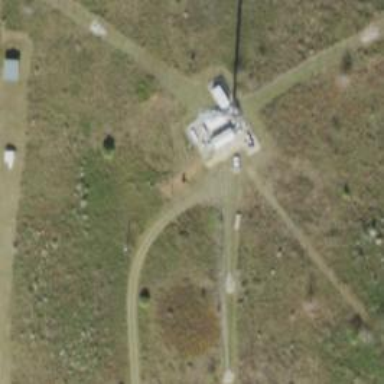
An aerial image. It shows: Mast tower used for communication.